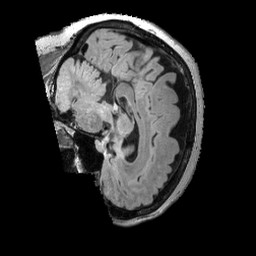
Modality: FLAIR
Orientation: sagittal
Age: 71
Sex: female
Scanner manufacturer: siemens
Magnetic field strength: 3 T
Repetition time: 5 s
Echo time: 0.387 s